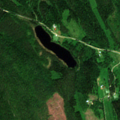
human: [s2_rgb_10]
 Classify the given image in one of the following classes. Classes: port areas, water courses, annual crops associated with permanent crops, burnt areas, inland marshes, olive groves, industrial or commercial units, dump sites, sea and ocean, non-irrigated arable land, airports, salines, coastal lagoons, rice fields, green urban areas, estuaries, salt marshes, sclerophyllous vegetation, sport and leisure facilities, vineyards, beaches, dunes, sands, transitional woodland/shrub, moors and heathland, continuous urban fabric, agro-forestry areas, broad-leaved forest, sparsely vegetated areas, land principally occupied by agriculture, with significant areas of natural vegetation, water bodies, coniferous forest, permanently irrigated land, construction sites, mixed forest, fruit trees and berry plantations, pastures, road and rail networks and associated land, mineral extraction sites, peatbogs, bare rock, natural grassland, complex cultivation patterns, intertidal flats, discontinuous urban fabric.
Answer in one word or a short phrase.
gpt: land principally occupied by agriculture, with significant areas of natural vegetation, coniferous forest, mixed forest